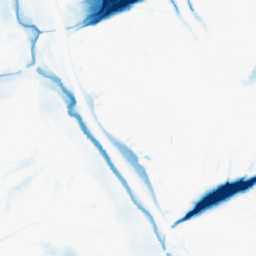
Category: morphological
Decomposition family: morphological
Decomposition parameters: operation: closing
size: 20
Upsampling method: area
Upsampling parameters: scale: 2
Upsampling scale: 2